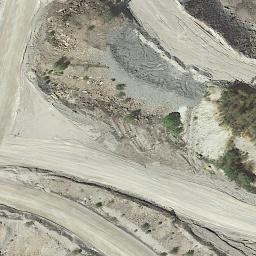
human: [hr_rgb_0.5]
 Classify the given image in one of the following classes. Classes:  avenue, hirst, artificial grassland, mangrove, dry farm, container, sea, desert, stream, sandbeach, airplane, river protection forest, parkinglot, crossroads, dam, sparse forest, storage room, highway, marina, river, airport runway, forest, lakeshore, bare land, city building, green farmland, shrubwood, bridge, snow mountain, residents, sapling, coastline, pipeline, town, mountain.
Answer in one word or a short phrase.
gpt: bare land